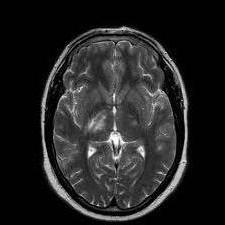
Label: notumor